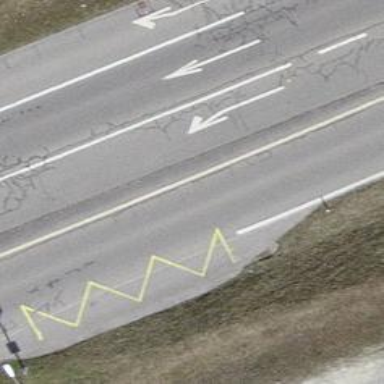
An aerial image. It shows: Secondary road with asphalt surface.